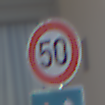
Verkehrszeichen: Geschwindigkeit50
Zusatzzeichen unten: VorrangVorGegenverkehr
Umgebung: Outdoor, Urban
Tageszeit: MorningAfternoon
Wetter: Clear
Licht: Natural
Jahreszeit: NotSpecified
Kontrast: HighContrast